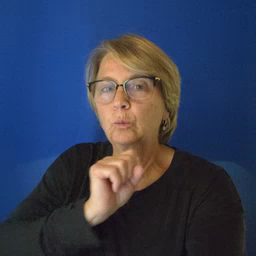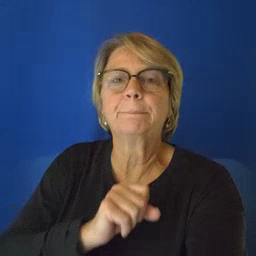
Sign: icecream